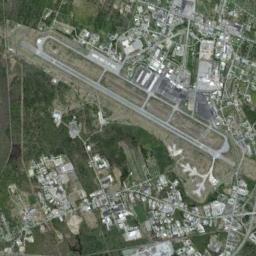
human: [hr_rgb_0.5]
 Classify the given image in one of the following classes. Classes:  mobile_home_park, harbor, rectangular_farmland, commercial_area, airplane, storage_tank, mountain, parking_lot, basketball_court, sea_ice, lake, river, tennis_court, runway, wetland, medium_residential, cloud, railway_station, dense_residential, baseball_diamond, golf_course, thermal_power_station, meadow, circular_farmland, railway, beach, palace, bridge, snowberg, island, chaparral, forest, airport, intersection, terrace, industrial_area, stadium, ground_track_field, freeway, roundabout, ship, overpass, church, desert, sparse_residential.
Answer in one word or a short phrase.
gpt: airport